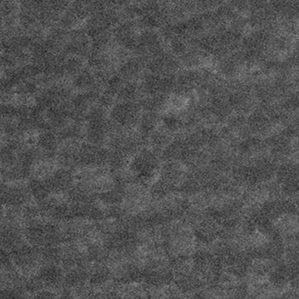
Label: frost